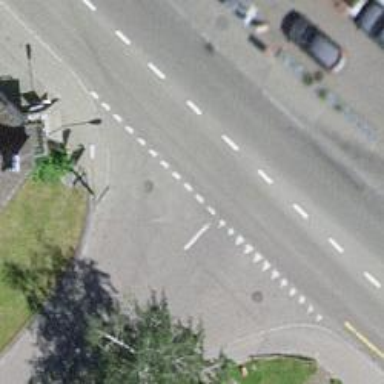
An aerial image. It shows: Road with "give way" sign.